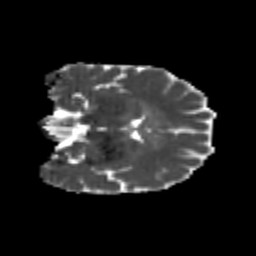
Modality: MD
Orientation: coronal
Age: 24
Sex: female
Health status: healthy
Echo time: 0.074 s